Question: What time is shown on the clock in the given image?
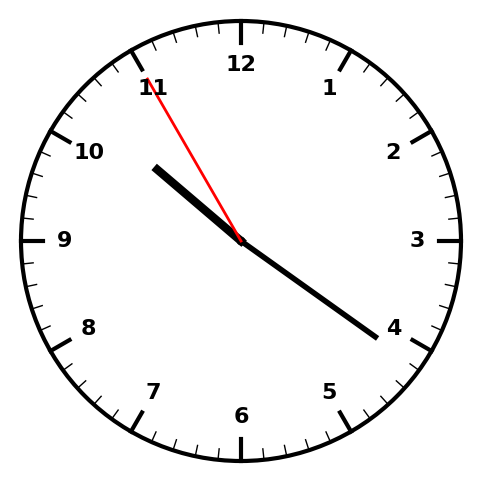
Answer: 10:20:55